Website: lowes
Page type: customer-info-address
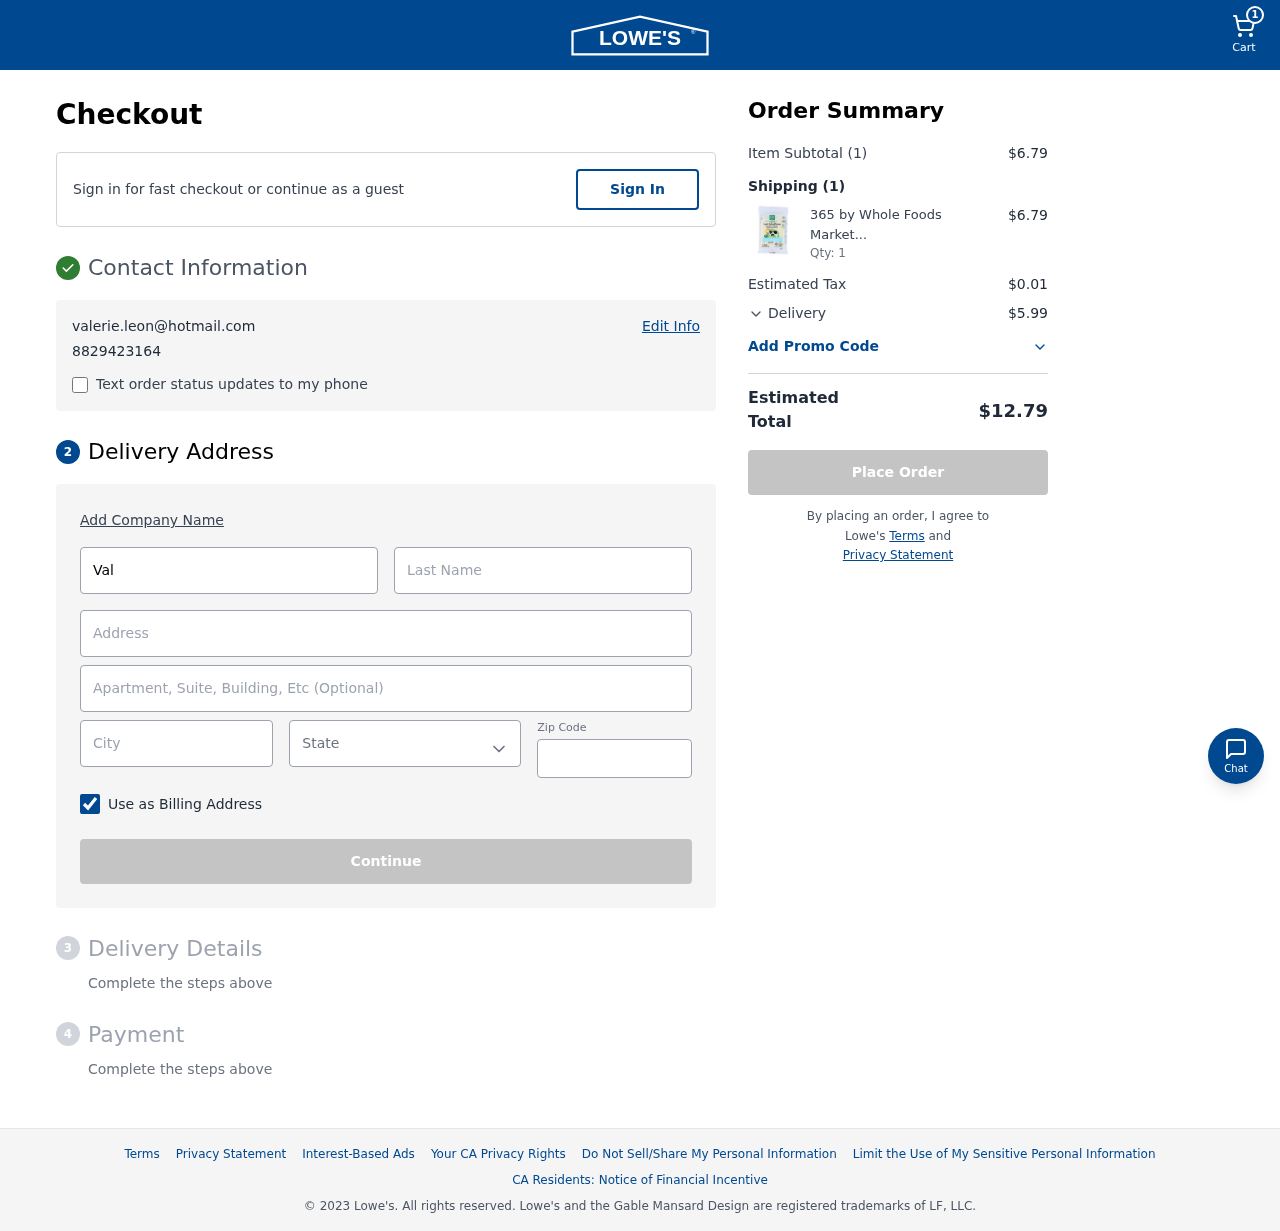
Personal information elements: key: PII_CITY
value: North Crystalton
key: PII_EMAIL
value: valerie.leon@hotmail.com
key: PII_FIRSTNAME
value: Valerie
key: PII_LASTNAME
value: Leon
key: PII_PHONE
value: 8829423164
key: PII_POSTCODE
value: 60576
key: PII_STATE
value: Massachusetts
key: PII_STREET
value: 648 Patterson Centers Suite 185
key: PII_STREET2
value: Suite 894
Product elements: key: PRODUCT1_NAME
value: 365 by Whole Foods Market, Organic Light String Cheese (6 - 1 Ounce Sticks), 6 Ounce (Packaging May
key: PRODUCT1_QUANTITY
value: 1
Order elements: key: ORDER_NUM_ITEMS
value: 1
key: ORDER_SUBTOTAL
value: $6.79
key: ORDER_NUM_ITEMS2
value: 1
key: ORDER_SUBTOTAL2
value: $6.79
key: ORDER_TAX
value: $0.01
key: ORDER_SHIPPING_COST
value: $5.99
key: ORDER_TOTAL
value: $12.79